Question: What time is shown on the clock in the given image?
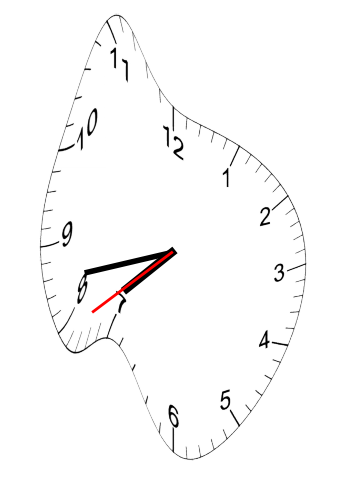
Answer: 07:42:39